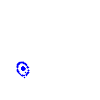
Particle: kaon